Question: Using parse.com and JavaScript SDK.
I've searched, but cannot find a good answer for this.
This function works when I use just use current user. However what it should do is use the value stored in the variable 'friendRequest' to query results that already exist in parse. The 'FriendRequest' variable is populated once the user clicks on one of the images being displayed on the page within the 'div id container'
I get the following error and I'm not sure how to fix it? Is it because 'FriendRequest' is undefined?
> Uncaught Error: Can't serialize an unsaved Parse.Object
Screen shot attached.
'''
function FriendProfile() {
var FriendRequest = Parse.Object.extend("FriendRequest");
var friendRequest = new FriendRequest();
friendRequest.id = window.selectedFriendRequestId;
var myBadges = Parse.Object.extend("myBadges");
var query = new Parse.Query(myBadges);
query.equalTo("SentTo", friendRequest);
query.find({
success: function (results) {
// If the query is successful, store each image URL in an array of image URL's
imageURLs = [];
for (var i = 0; i < results.length; i++) {
var object = results[i];
imageURLs.push(object.get('BadgeName'));
}
// If the imageURLs array has items in it, set the src of an IMG element to the first URL in the array
for (var j = 0; j < imageURLs.length; j++) {
$('#imgs').append("<img src='" + imageURLs[j] + "'/>");
}
},
error: function (error) {
// If the query is unsuccessful, report any errors
alert("Error: " + error.code + " " + error.message);
}
});
}
'''
'''
var currentUser = Parse.User.current();
var FriendRequest = Parse.Object.extend("FriendRequest");
var query = new Parse.Query(FriendRequest);
query.include('toUser');
query.include("myBadge");
query.equalTo("fromUser", currentUser);
query.equalTo("status", "Request sent");
query.find({
success: function (results) {
var friends = [];
for (var i = 0; i < results.length; i++) {
friends.push({
imageURL: results[i].get('toUser').get('pic'),
friendRequestId: results[i].id,
username: results[i].get('toUser').get('username')
});
}
// TW: replaced dynamic HTML generation with wrapper DIV that contains IMG and name DIV
_.each(friends, function (item) {
// using a wrapper so the user can click the pic or the name
var wrapper = $('<div class="wrapper" data-friend-request-id="' + item.friendRequestId + '"></div>');
wrapper.append('<img class="images" src="' + item.imageURL + '" />');
wrapper.append('<div>' + item.username + '</div>');
$('#container').append(wrapper);
});
},
error: function (error) {
alert("Error: " + error.code + " " + error.message);
}
});
///SECTION 2 -Click/Select friend image to be captured and used with section 3//////////
// set up event handler
$('#container').on('click', '.wrapper', function () {
console.log(this);
FriendProfile();
var wrapper = $(this);
console.log(wrapper.data('friendRequestId'));
// remove selected from all wrappers in case one was already selected
$('#container .wrapper').removeClass('selected');
// mark clicked wrapper as selected
wrapper.addClass('selected');
// save friendRequestId as a global that can be read by other code
window.selectedFriendRequestId = wrapper.data('friendRequestId');
// enabled button
$('#simulateAddBadge').removeAttr('disabled');
});
$(document).ready(function () {
$('.go').css('cursor', 'pointer');
$('.go').click(function (e) { // Button which will activate our modal
$(this).width(100).height(100).appendTo('#badgeselect');
});
return false;
});
'''

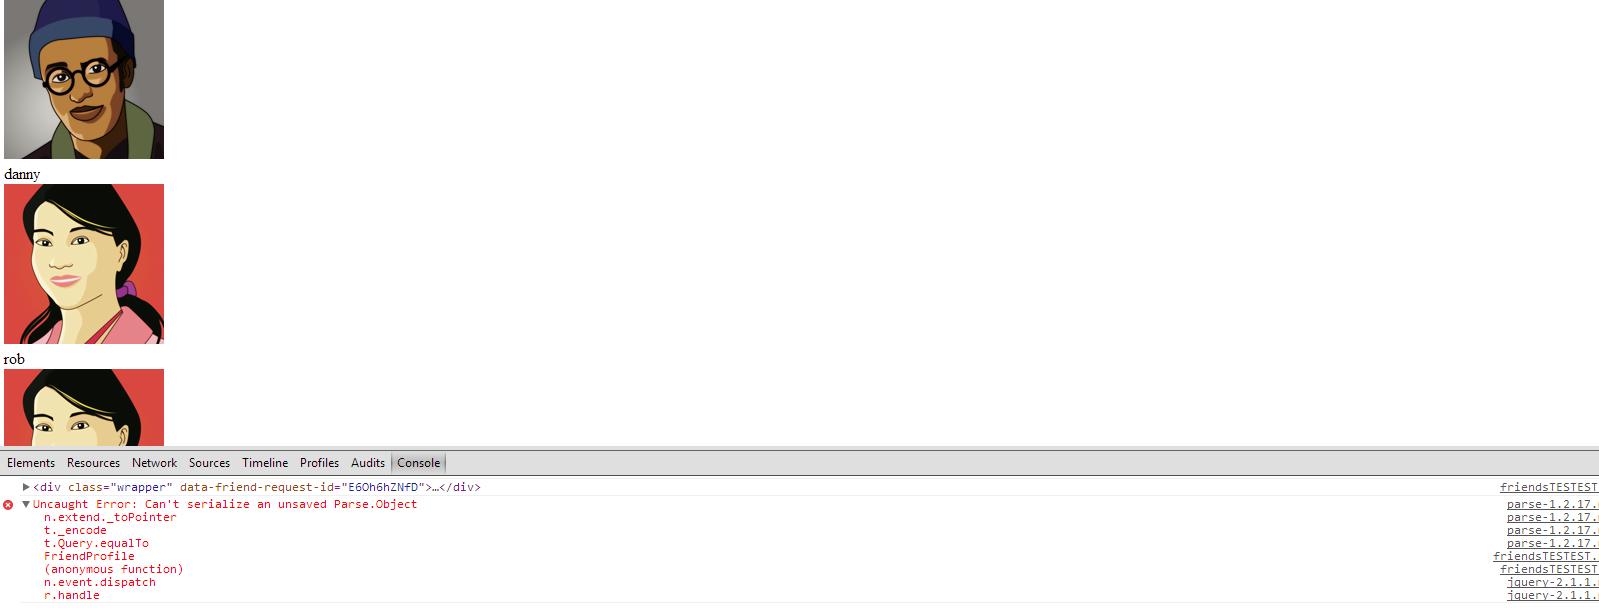
Answer: If 'window.selectedFriendRequestId' is not set when 'FriendProfile()' is called, then you will get an error. Add 'console.log(window.selectedFriendRequestId);' in there to help you debug.
You need to examine the logic you are after, you might instead want to make the 'friendRequestId' a parameter of the function and extract the value in the click handler and pass it as a parameter. Currently your "SECTION 2" code is calling the function then setting the value afterwards.
Simplified example:
'''
function FriendProfile(friendRequestId) {
// query based on friendRequestId ...
}
// other code that calls function
$('#container').on('click', '.wrapper', function () {
var wrapper = $(this);
var friendRequestId = wrapper.data('friendRequestId');
FriendProfile(friendRequestId);
// other code ...
});
'''